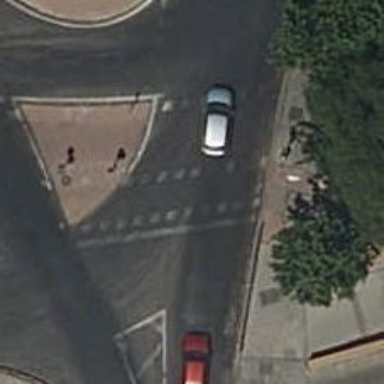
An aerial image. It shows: Road crossing with traffic signals.